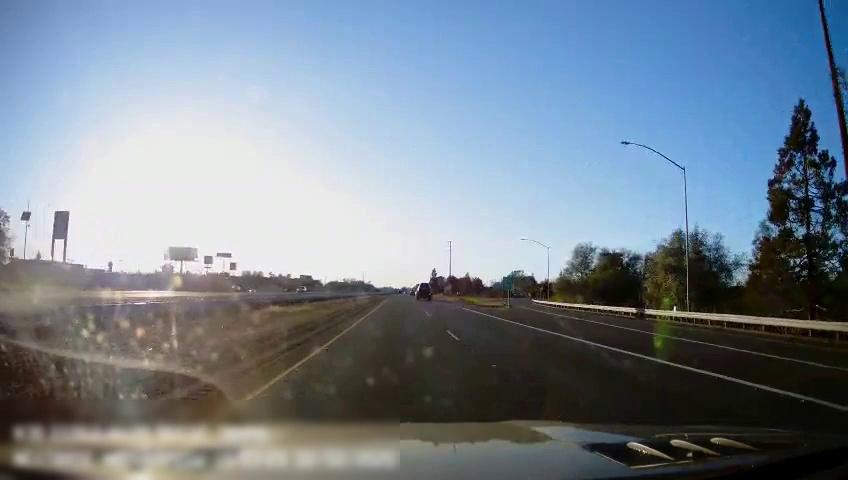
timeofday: Day
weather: Sunny
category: Drivable Space
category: Drivable Space
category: Vehicles | Truck
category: Lanes | Current Lane
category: Lanes | Current Lane
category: Lanes | Alternate Lane
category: Lanes | Alternate Lane
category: Lanes | Alternate Lane
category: Traffic | Signs